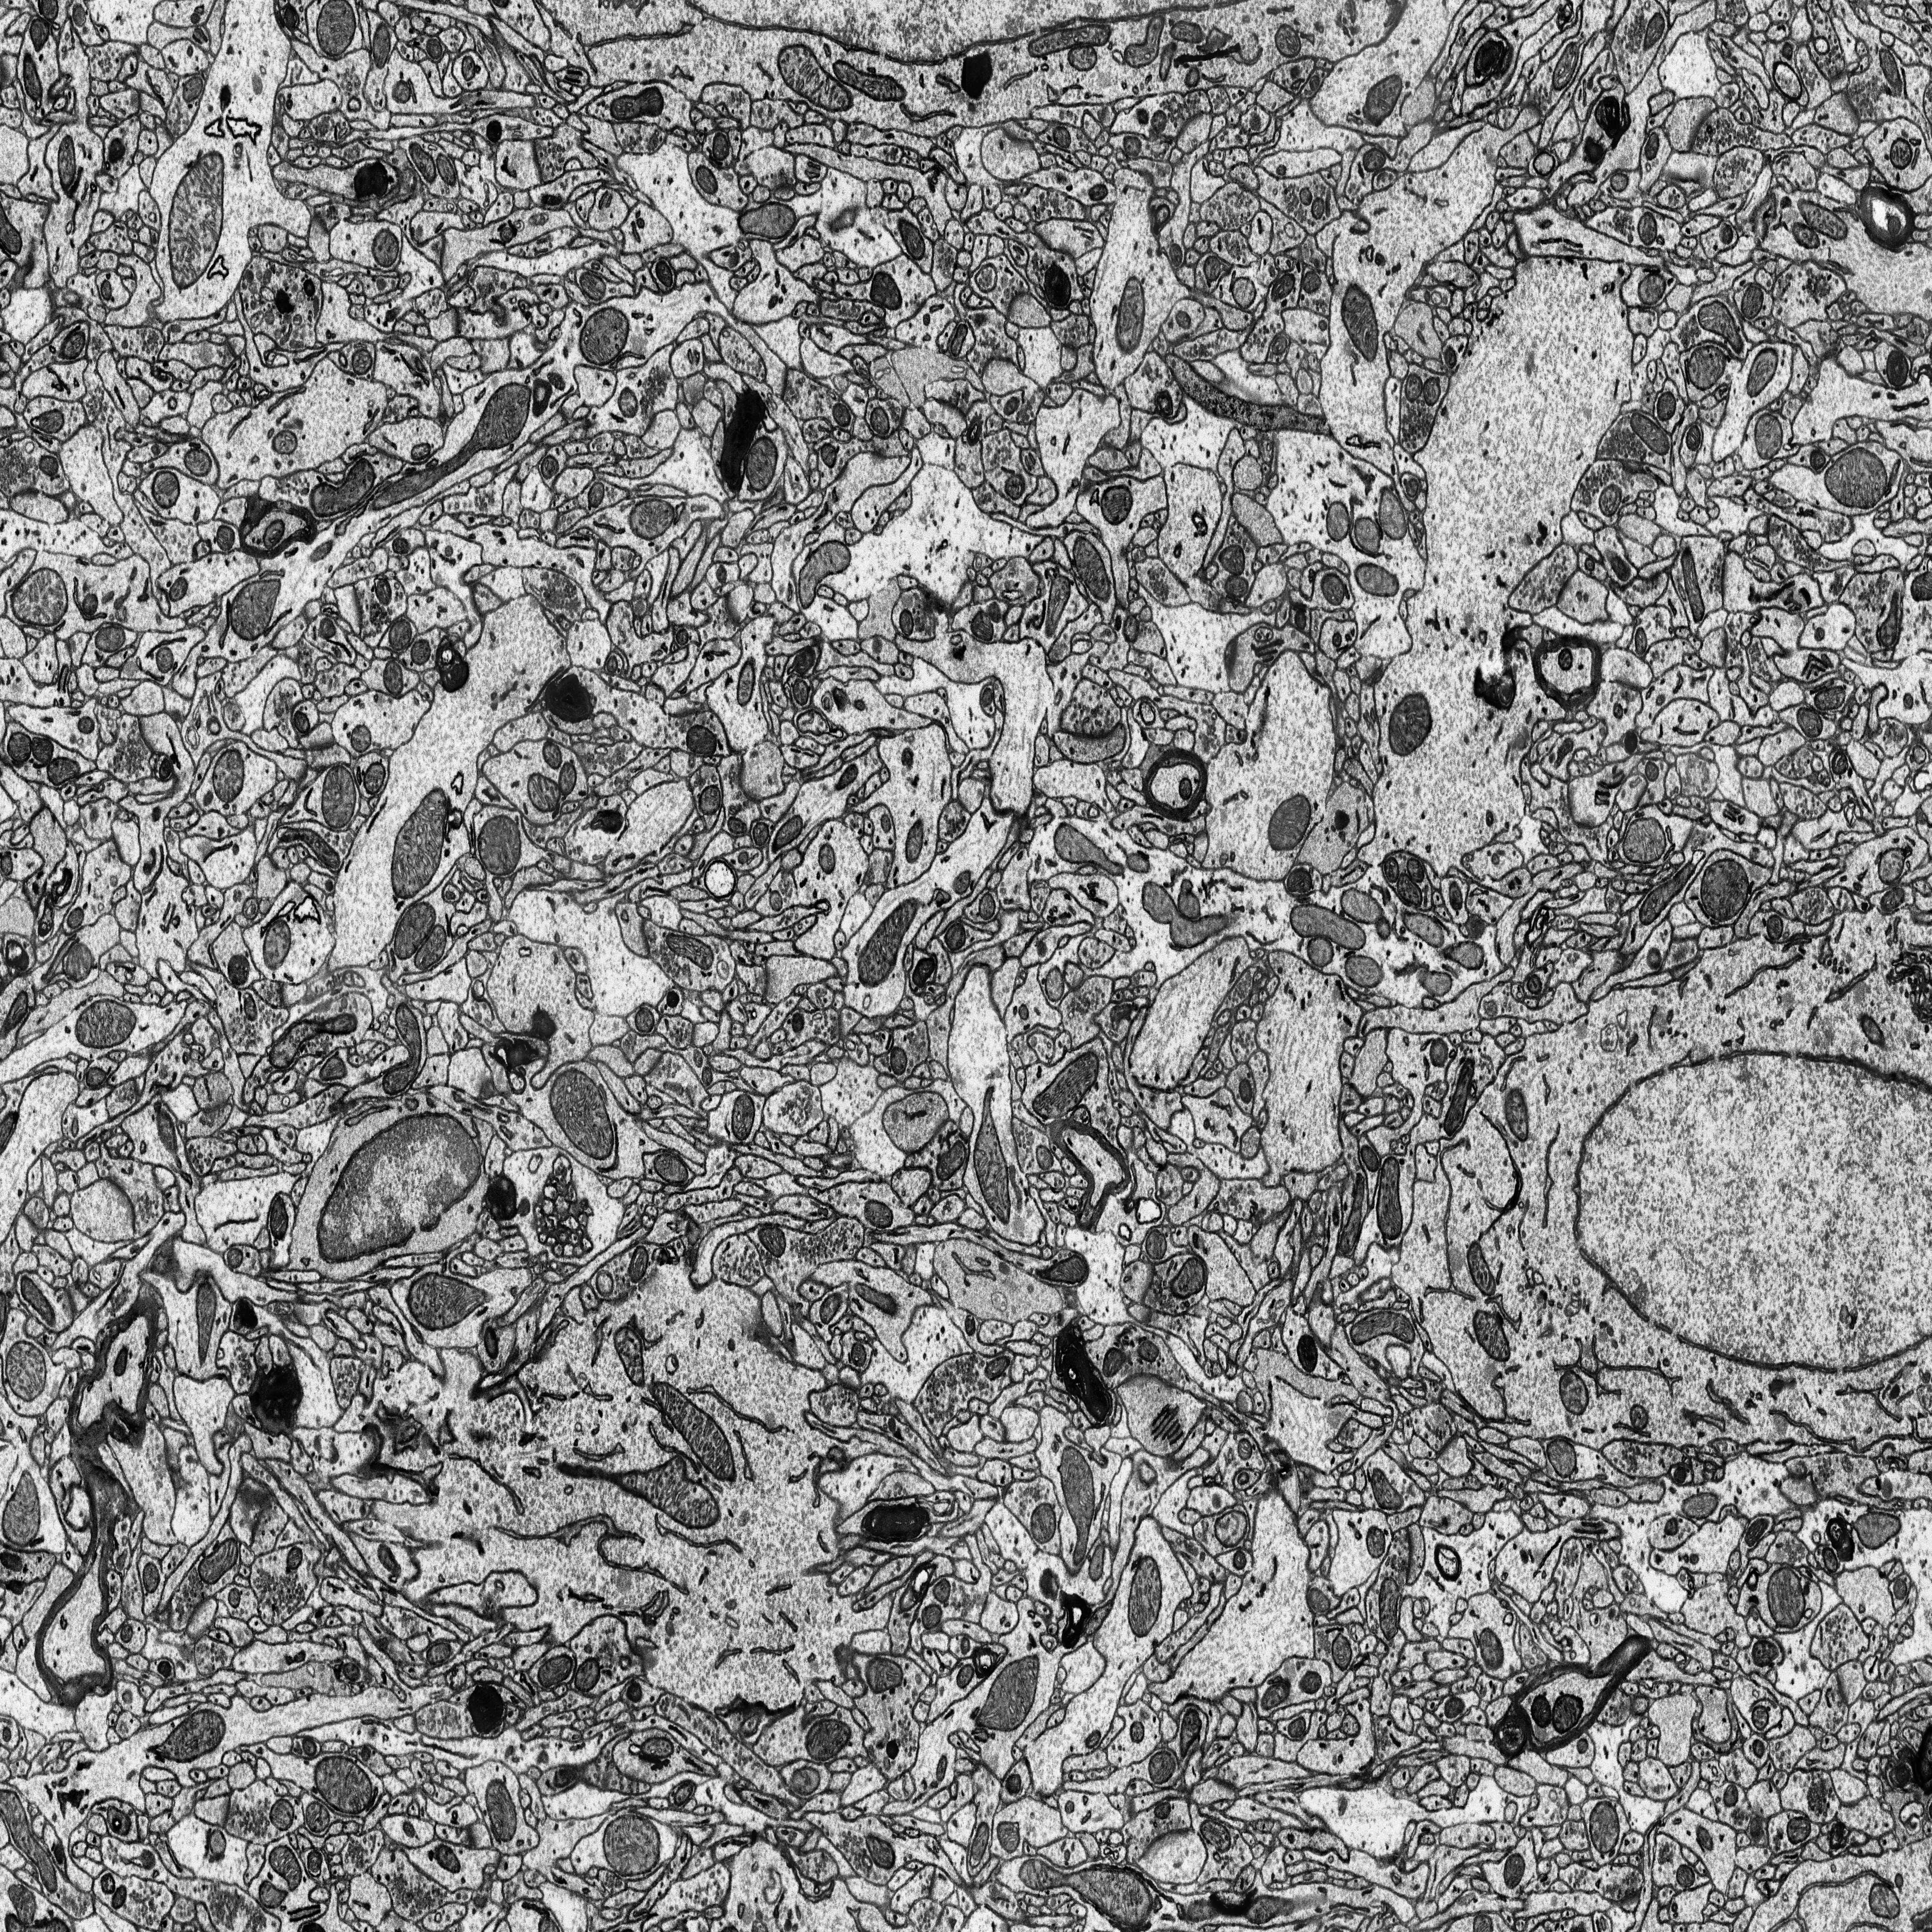
Electron microscopy slice of rat cortex tissue
Slice depth (z): 155
Mitochondria instances in slice: 424